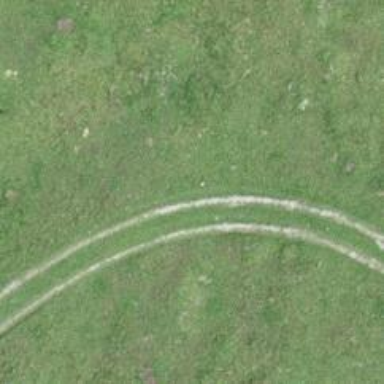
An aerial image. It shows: Track road with grade3 tracktype. The road surface has concrete lanes.